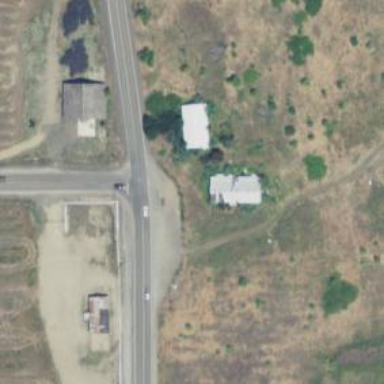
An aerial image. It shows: Tertiary road.